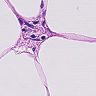
Metastatic tissue present: no